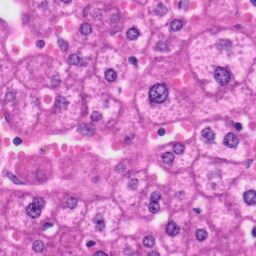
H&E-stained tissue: Liver